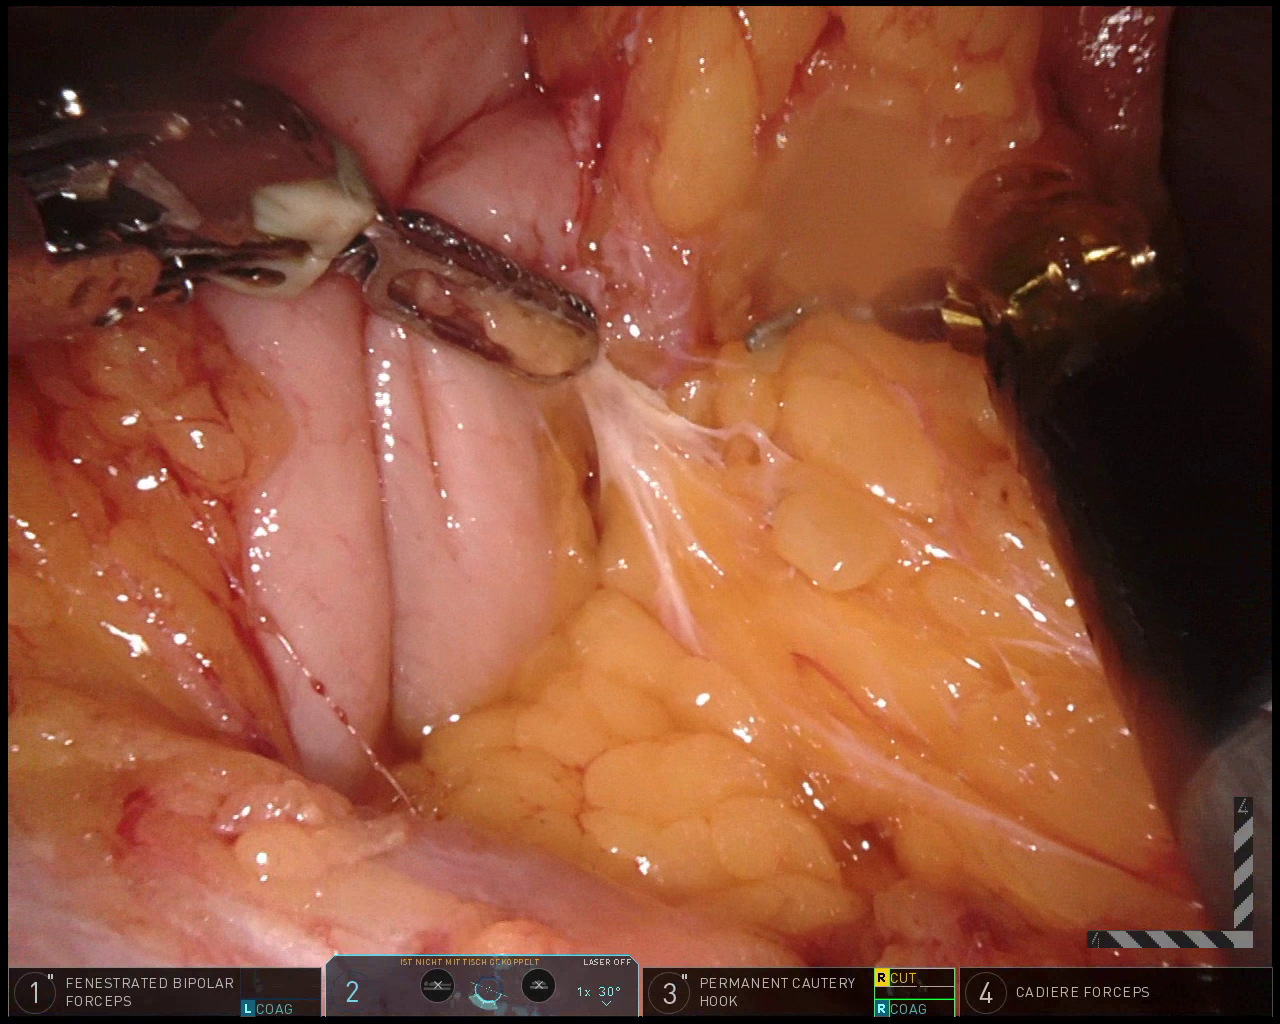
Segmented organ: stomach
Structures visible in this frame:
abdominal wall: yes
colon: yes
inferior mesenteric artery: no
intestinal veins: no
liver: no
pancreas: no
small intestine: no
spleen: no
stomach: yes
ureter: no
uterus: no
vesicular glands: no